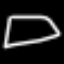
Label: square